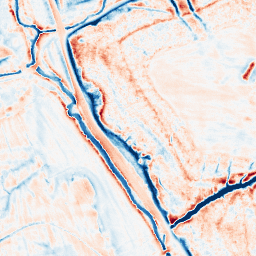
Category: edge_preserving
Decomposition family: anisotropic_diffusion
Decomposition parameters: iterations: 50
kappa: 100
gamma: 0.15
Upsampling method: sinc_blackman
Upsampling parameters: scale: 2
kernel_size: 16
Upsampling scale: 2